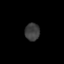
Tissue: lung
Cell type: Epithelial cells
Senescence score: 0.1676
Nuclear area (px): 252
Mean DAPI intensity: 60.738